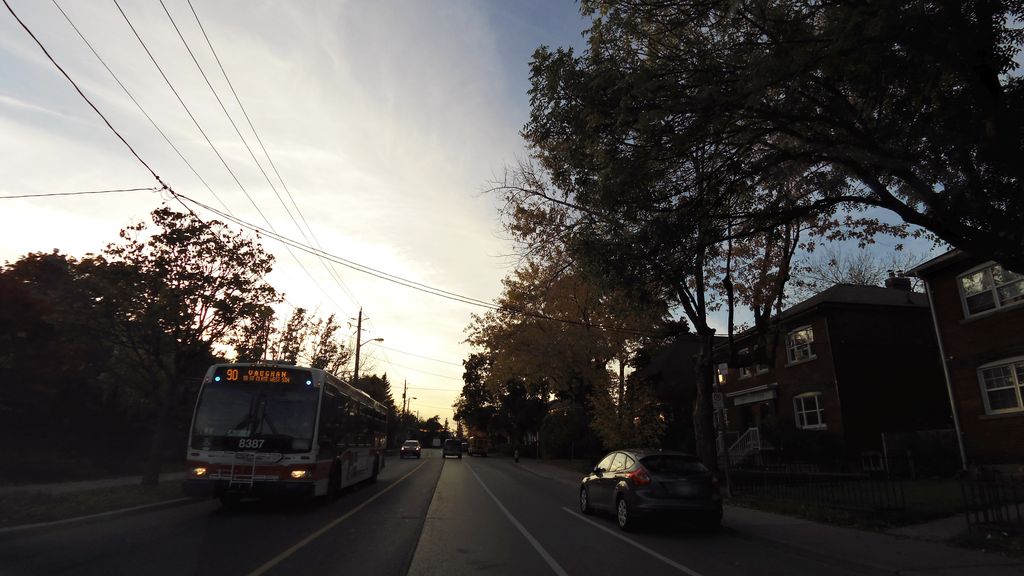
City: toronto